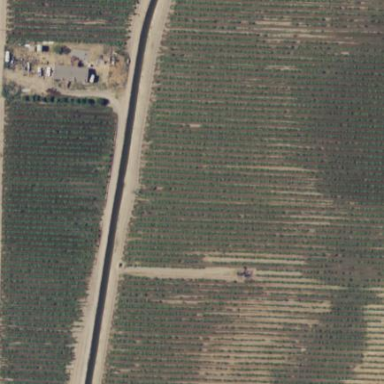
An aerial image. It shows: Beautiful vineyard in the countryside.